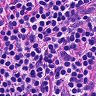
Metastatic tissue present: no